九年级 · 解析几何
(6 分) 如图, 点 $A, B, C, D$ 在 $\odot O$ 上, $B D=A C$. 求证: $A B=C D$.

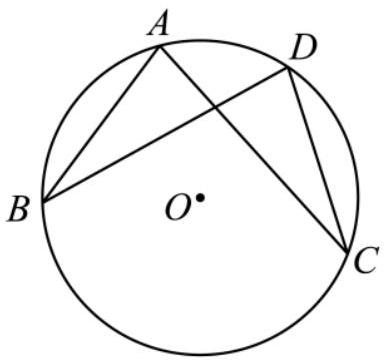
答案:  见解析

解析: 根据圆心角、弧、弦的关系, 由 $B D=A C$ 得到 $B D=A C$, 进而可得 $A B=C D$, 即可得证.

【详解】证明： $\because B D=A C$,

$\therefore B D=A C$,

$\therefore B D-A D=A C-A D$, 即 $A B=C D$,

$\therefore A B=C D$.

【点睛】本题考查了圆心角、弧、弦的关系: 在同圆或等圆中, 如果两个圆心角、两条弧、两条弦中有一组量相等, 那么它们所对应的其余各组量都分别相等.